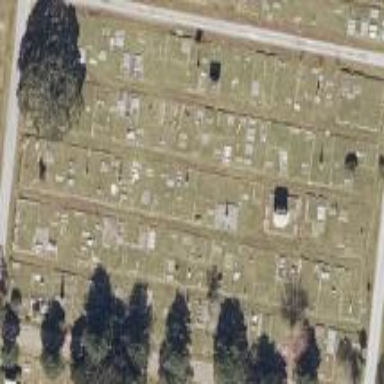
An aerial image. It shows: Sector within cemetery.